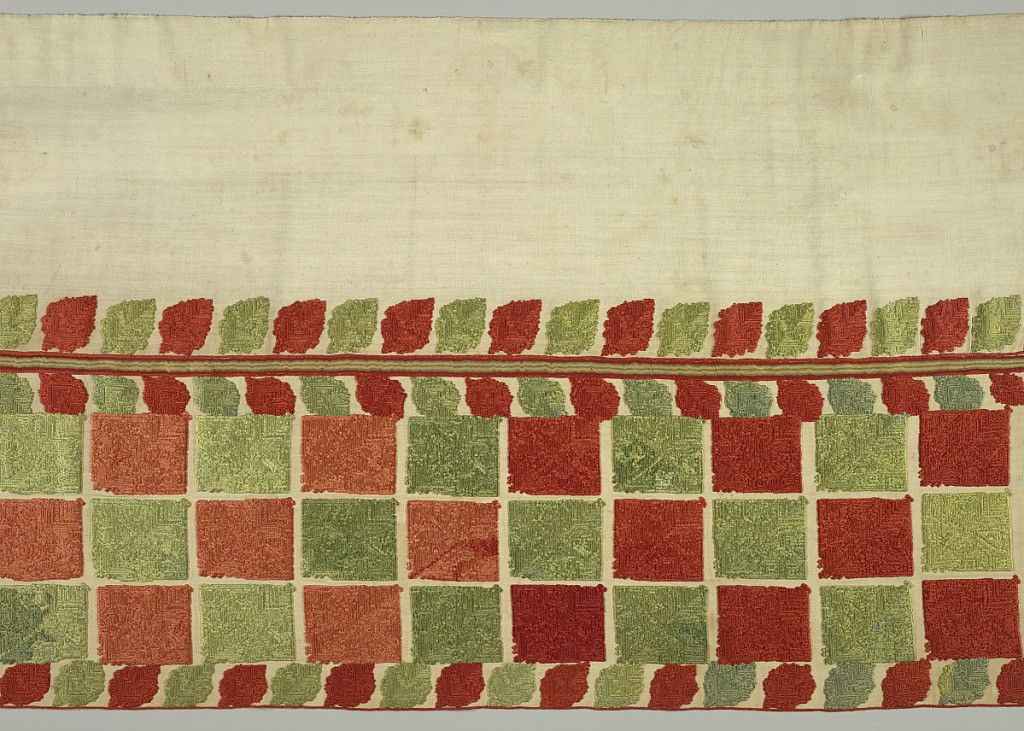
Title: Valance
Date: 18th–19th century
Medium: silk embroidery on linen foundation Technique: embroidered on plain weave
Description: Wide valance of linen in two parts, joined horizontally by a narrow band of ribbon. Lower half is embroidered with horizontal rows of stylized leaves, almost square in form, alternately red and green, with borders of smaller leaves. The upper section has one border of the same leaf design.